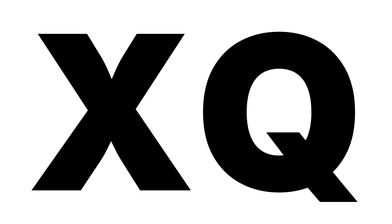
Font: Inter_Black